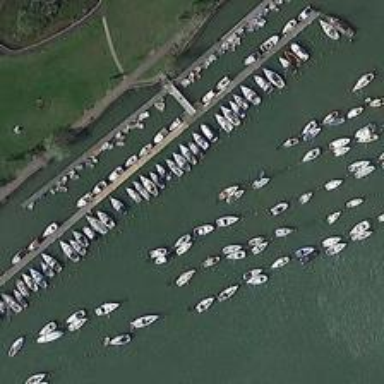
A lawn is between the road and the port .